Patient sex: M
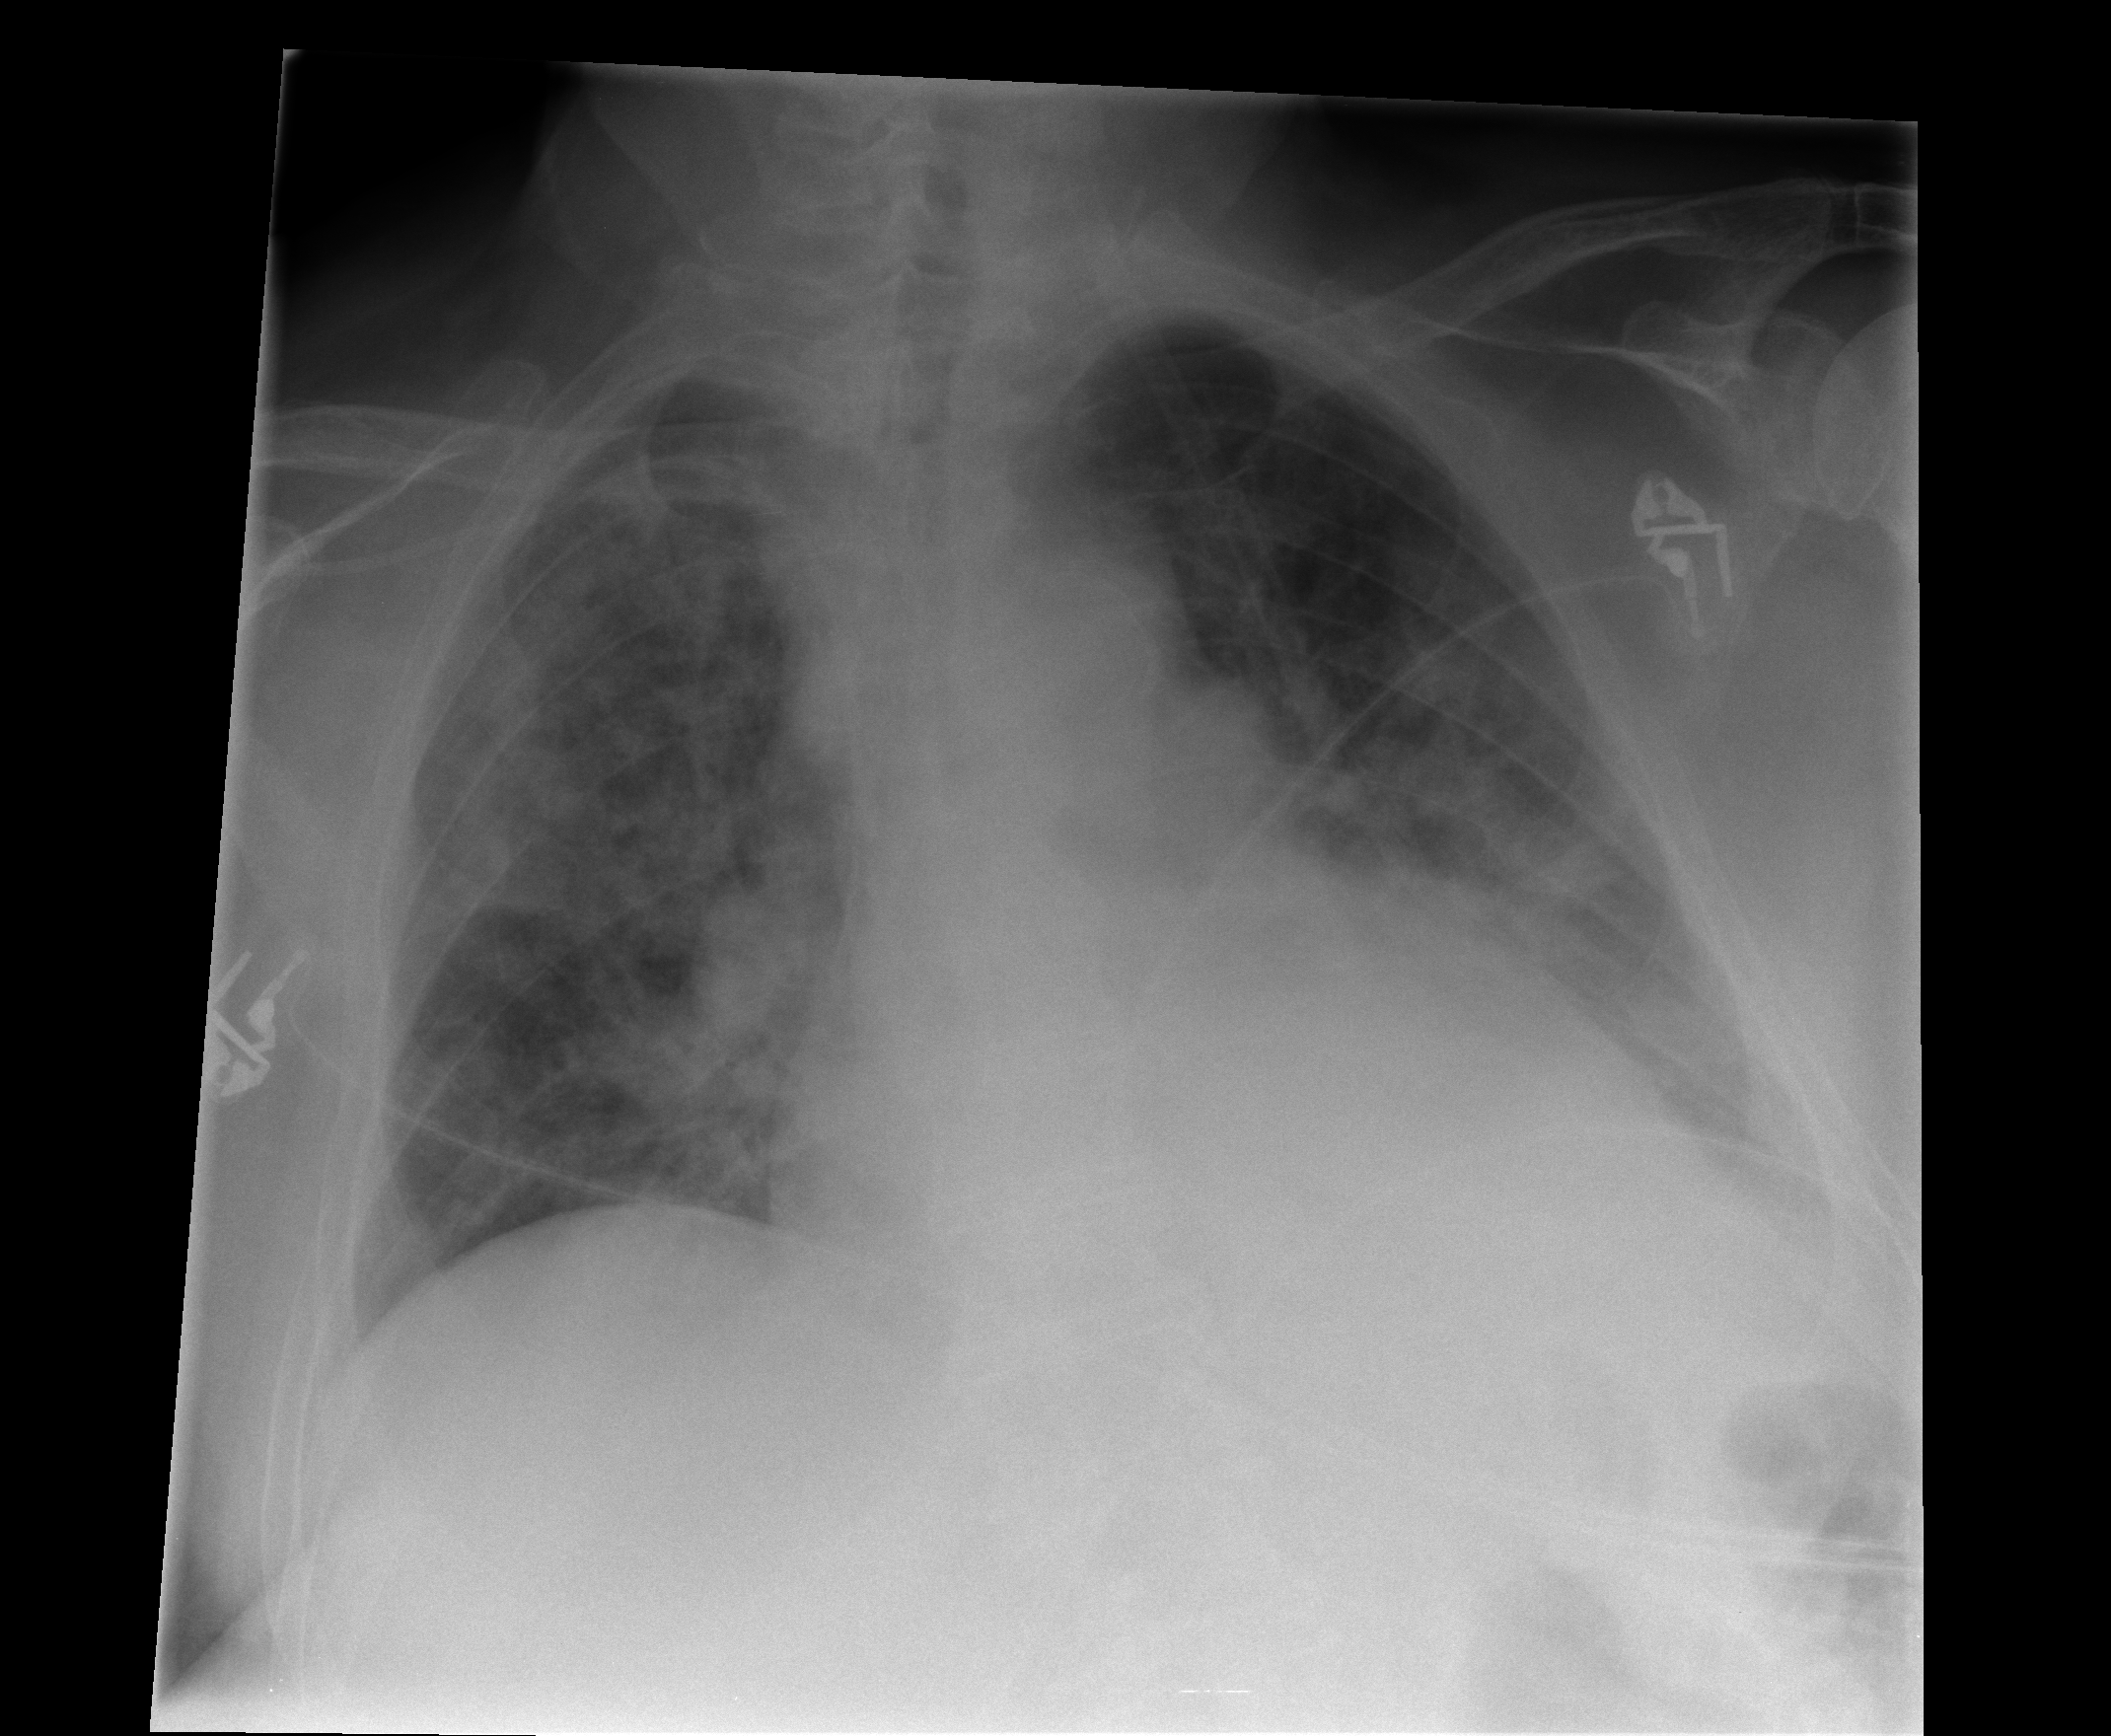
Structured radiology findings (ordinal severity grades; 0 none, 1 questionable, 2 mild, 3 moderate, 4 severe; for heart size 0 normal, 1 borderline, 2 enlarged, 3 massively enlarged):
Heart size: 2
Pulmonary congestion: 2
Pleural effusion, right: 0
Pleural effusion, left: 2
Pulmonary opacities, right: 3
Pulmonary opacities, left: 2
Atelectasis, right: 2
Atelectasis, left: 2